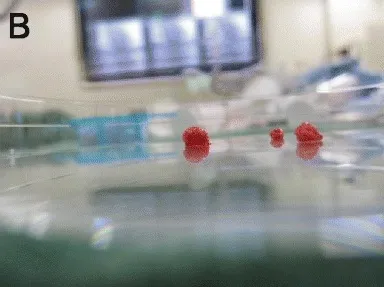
Aspirated thrombi. B. Extracted thrombi on a Petri dish.
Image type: pathology (fish)